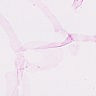
Metastatic tissue present: no